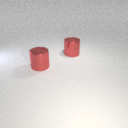
large red metal cylinder to the left of large red metal cylinder